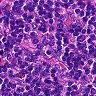
Metastatic tissue present: no